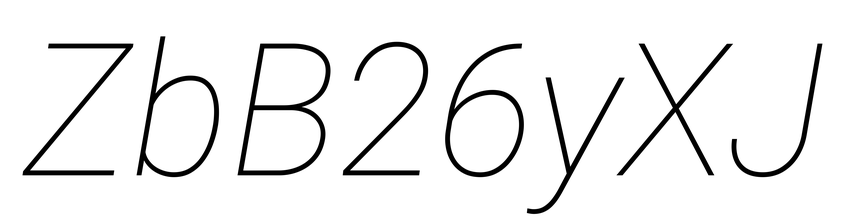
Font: Roboto-Italic_Thin_Italic